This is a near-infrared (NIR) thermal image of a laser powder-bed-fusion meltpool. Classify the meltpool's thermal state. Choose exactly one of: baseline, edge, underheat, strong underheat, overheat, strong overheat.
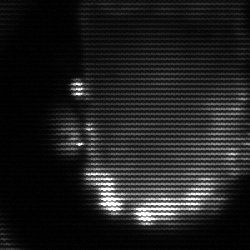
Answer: baseline